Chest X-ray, PA view. Patient: 28 years old, sex M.
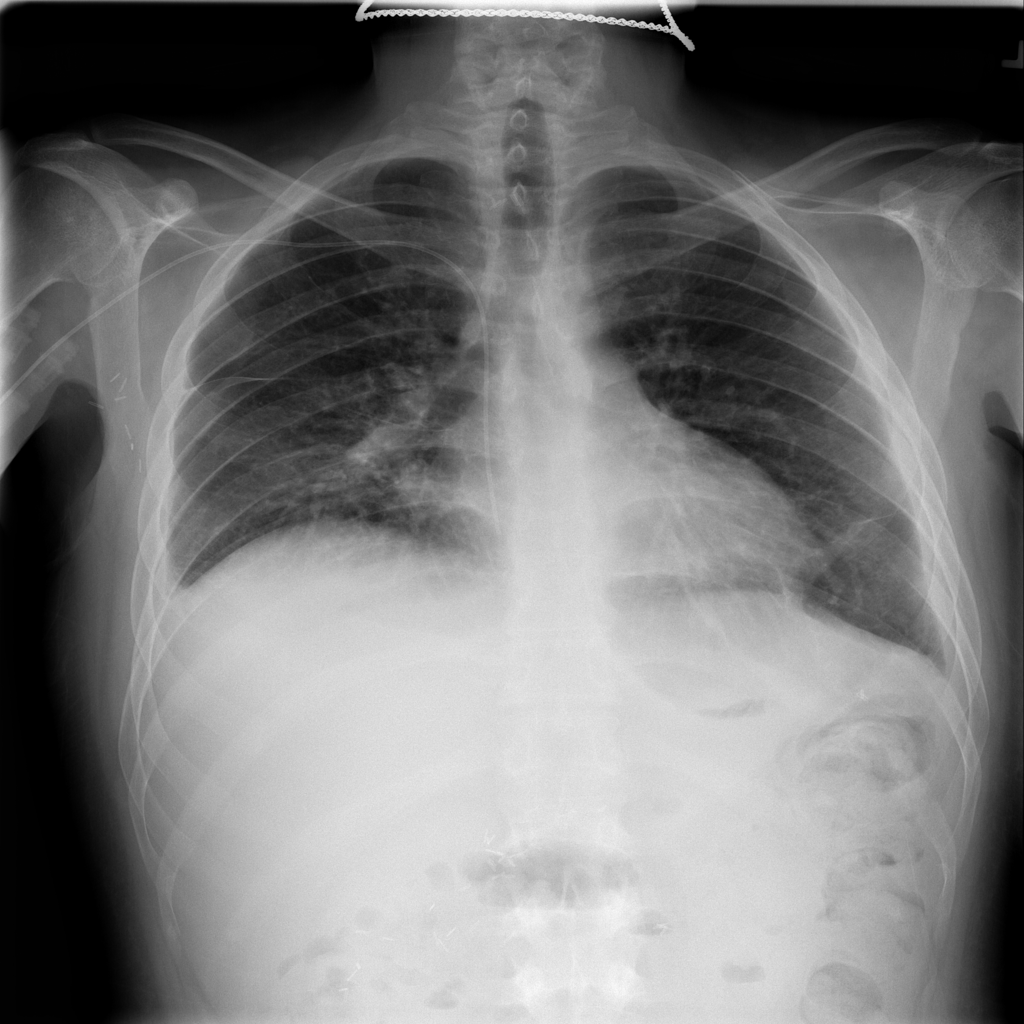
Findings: Effusion, Infiltration